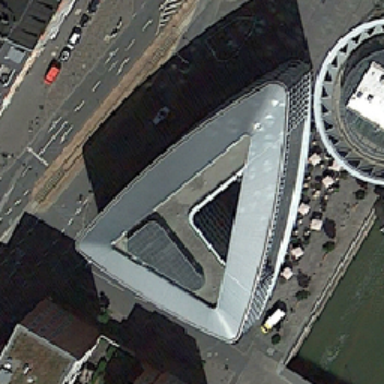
There is an architectural triangle .